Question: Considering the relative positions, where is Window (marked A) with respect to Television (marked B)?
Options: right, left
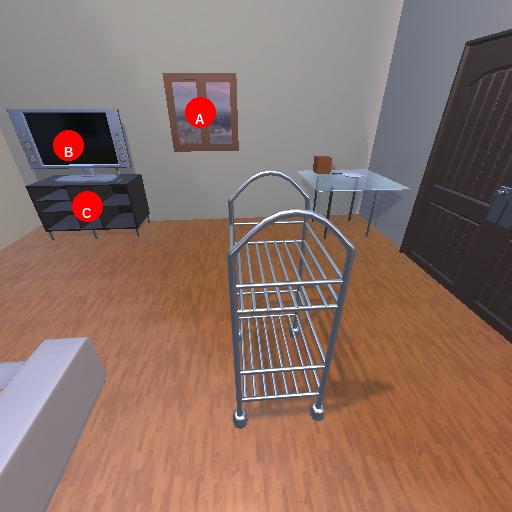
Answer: right